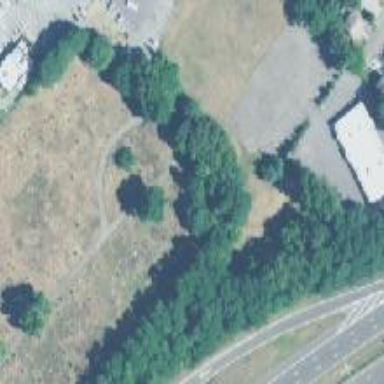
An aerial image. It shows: Cemetery.